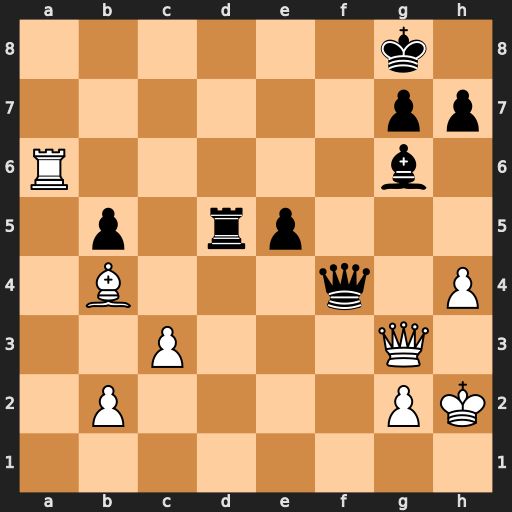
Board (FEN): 6k1/6pp/R5b1/1p1rp3/1B3q1P/2P3Q1/1P4PK/8
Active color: w
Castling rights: -
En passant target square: -
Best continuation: Ra8+ Kf7 Rf8+ Ke6 Rxf4